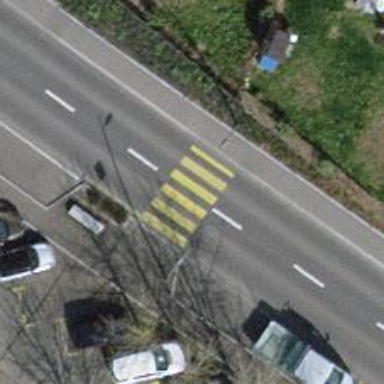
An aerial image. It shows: Uncontrolled crossing on the road.